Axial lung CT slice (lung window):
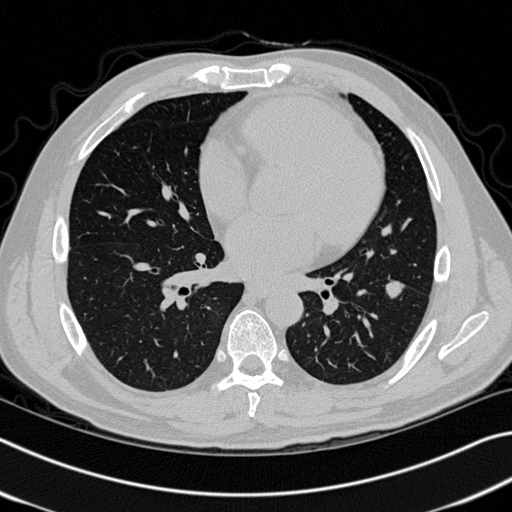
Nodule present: yes
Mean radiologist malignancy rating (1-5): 4.25